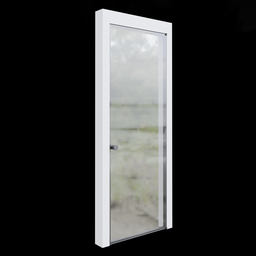
Label: architecture